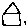
Label: house